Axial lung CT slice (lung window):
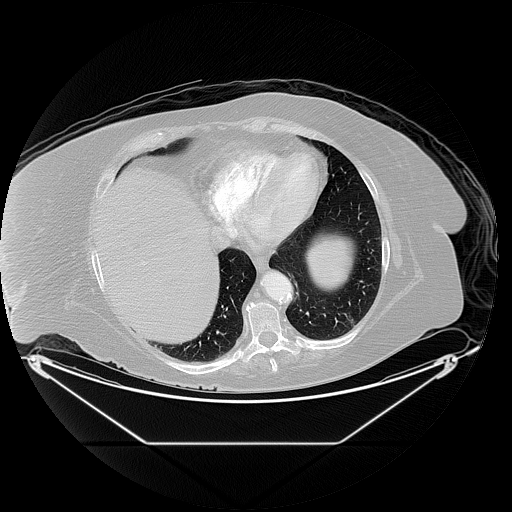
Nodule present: no